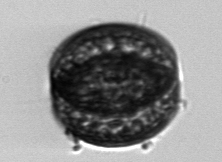
Label: Coscinodiscus